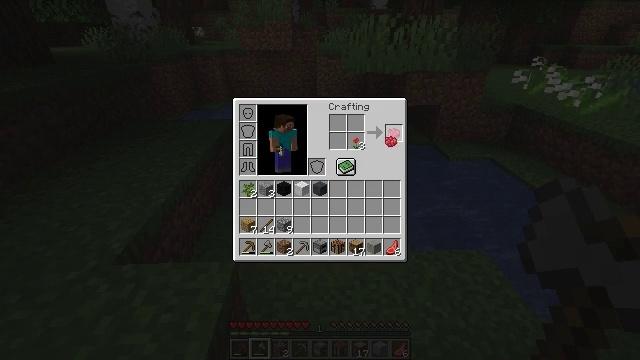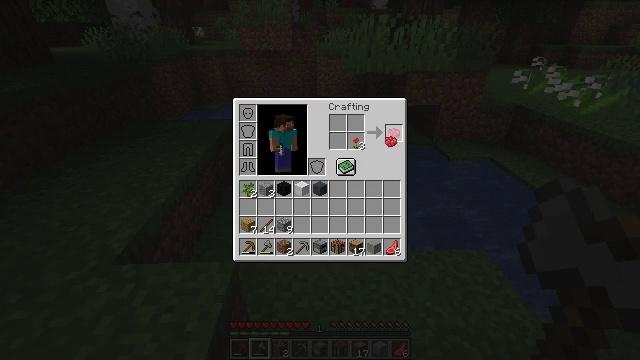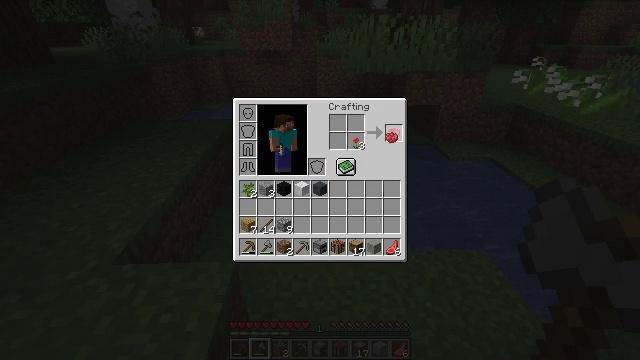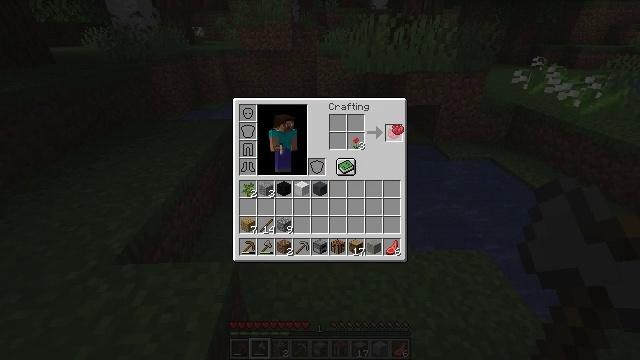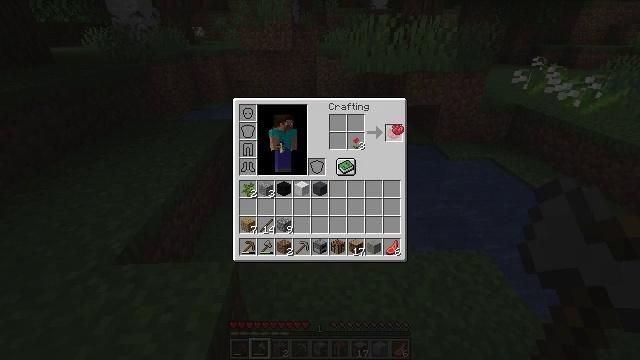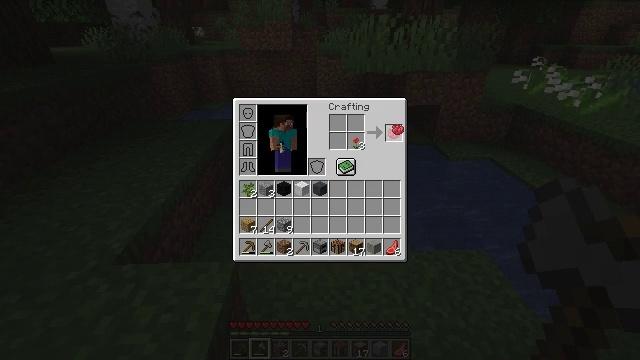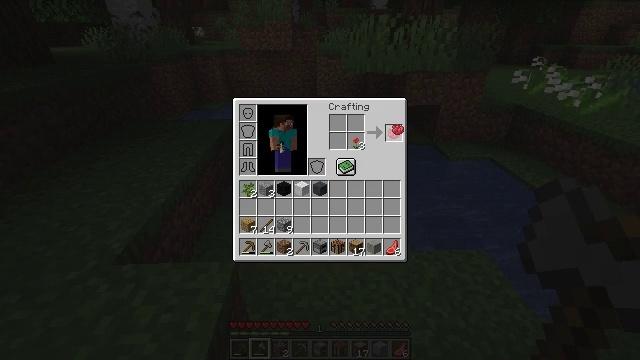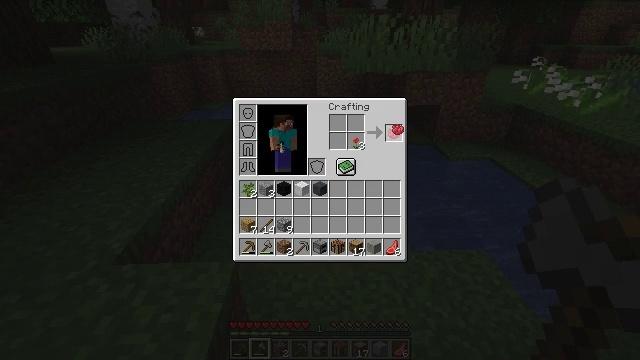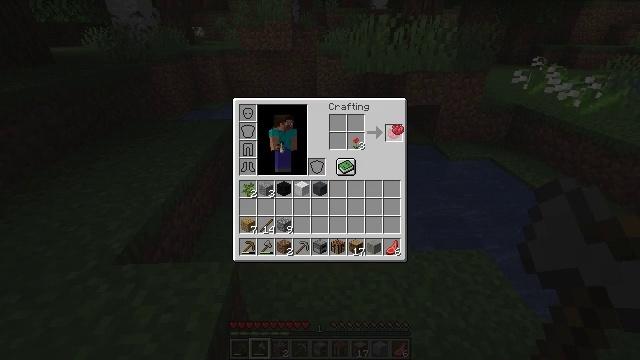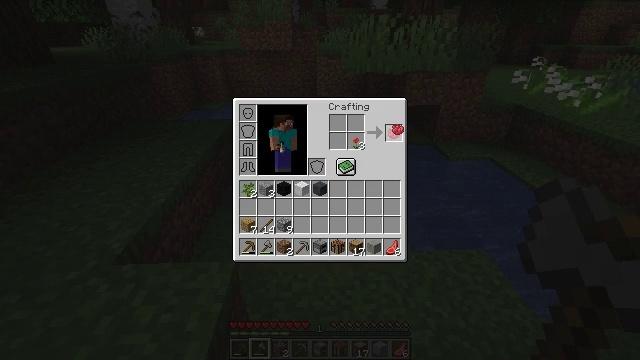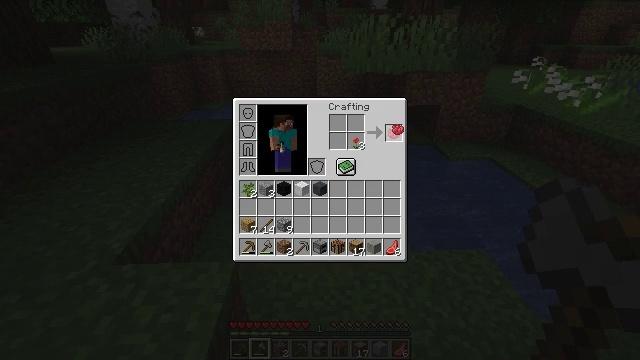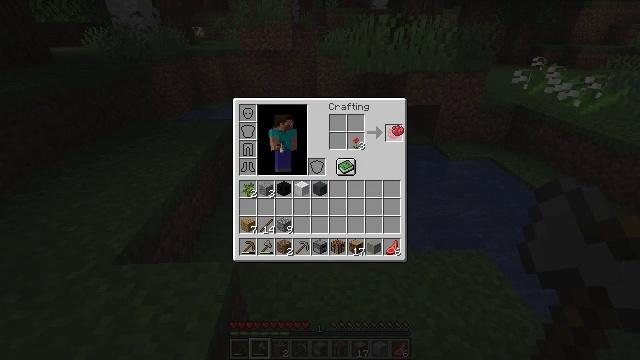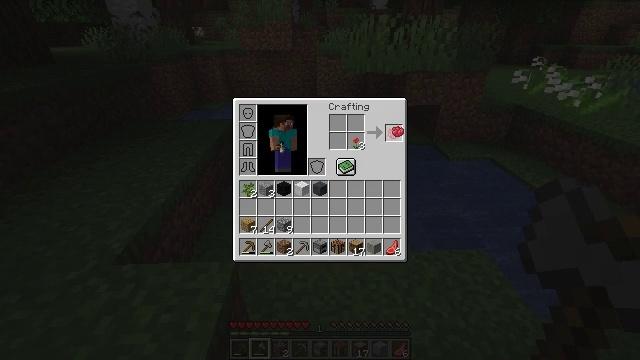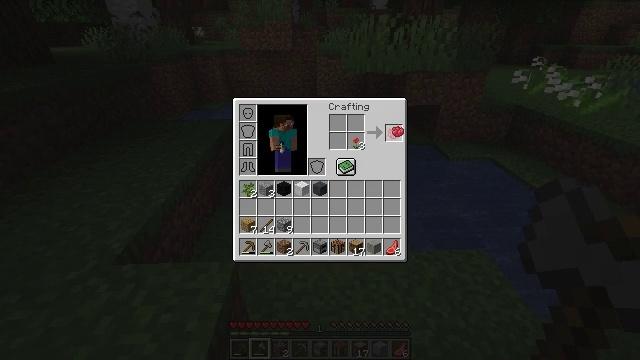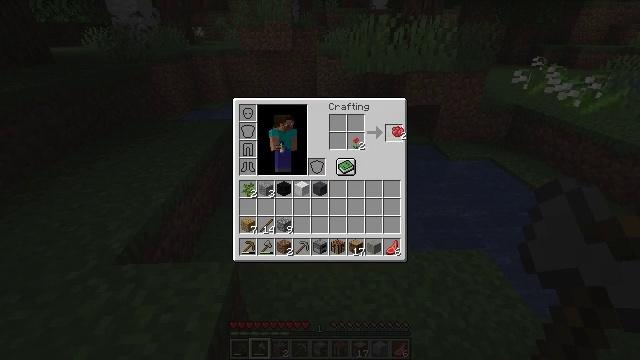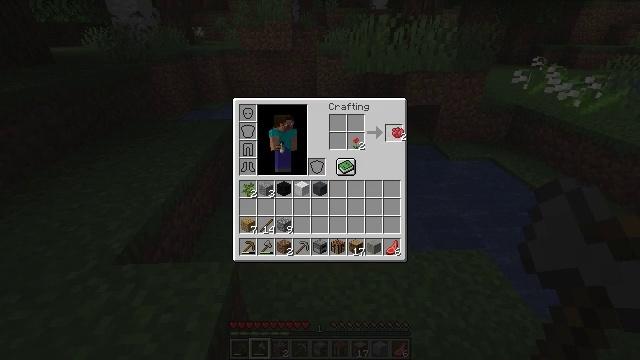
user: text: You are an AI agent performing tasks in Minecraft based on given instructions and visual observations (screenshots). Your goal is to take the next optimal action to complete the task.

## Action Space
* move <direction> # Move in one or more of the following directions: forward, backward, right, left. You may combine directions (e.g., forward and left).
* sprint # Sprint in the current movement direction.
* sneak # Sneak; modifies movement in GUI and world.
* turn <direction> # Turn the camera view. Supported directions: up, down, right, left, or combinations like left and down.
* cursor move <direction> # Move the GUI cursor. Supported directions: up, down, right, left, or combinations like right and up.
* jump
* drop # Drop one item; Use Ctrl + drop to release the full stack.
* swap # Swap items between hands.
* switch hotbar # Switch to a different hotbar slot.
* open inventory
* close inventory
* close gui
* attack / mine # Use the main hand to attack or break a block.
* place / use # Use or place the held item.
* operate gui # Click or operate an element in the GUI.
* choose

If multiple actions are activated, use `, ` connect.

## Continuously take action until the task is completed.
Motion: motion action
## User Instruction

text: Make red dye using a crafting table and red flowers.
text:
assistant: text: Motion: no_op
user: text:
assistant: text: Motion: no_op
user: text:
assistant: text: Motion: cursor move up
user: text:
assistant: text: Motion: no_op
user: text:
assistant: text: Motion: no_op
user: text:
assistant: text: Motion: no_op
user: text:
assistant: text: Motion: no_op
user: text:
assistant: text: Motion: no_op
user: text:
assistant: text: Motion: no_op
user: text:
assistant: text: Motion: no_op
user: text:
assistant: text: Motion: operate gui
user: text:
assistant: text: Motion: operate gui
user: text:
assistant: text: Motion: operate gui
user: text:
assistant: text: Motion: no_op
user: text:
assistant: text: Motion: operate gui
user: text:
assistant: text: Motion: operate gui
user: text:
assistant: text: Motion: operate gui
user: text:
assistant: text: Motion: no_op
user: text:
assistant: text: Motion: operate gui
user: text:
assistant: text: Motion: operate gui
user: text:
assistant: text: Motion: operate gui
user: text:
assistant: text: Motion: no_op
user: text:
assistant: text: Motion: operate gui
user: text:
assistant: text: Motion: operate gui
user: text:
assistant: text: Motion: no_op
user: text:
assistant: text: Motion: no_op
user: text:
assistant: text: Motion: operate gui
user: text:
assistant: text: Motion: operate gui
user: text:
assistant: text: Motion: no_op
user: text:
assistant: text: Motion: no_op